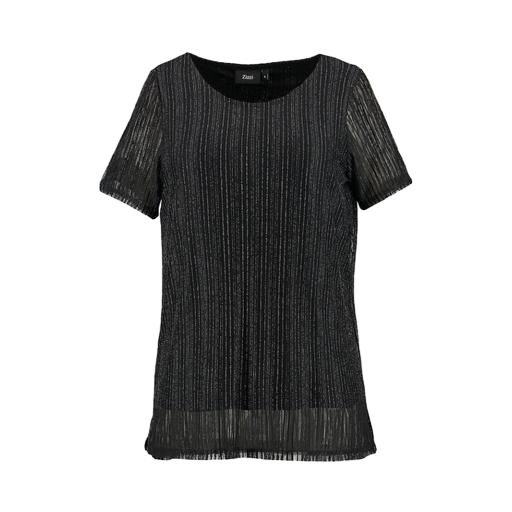
short-sleeve top only macy, black plus size printed t-shirt only macy, black lurex tee, white background